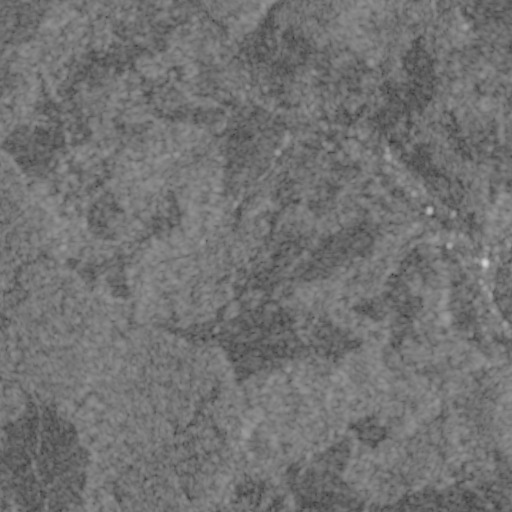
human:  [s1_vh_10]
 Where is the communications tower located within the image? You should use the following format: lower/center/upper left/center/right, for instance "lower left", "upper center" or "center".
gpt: The communications tower is located in the upper right of the image.
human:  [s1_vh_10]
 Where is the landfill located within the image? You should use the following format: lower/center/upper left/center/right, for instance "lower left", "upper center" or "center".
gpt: The landfill is located in the center right of the image.
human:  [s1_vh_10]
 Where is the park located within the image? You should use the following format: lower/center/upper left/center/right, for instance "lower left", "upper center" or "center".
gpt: The park is located in the center right of the image.
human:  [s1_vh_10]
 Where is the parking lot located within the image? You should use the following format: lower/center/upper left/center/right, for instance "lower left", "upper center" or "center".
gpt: There is no parking lot in the image.

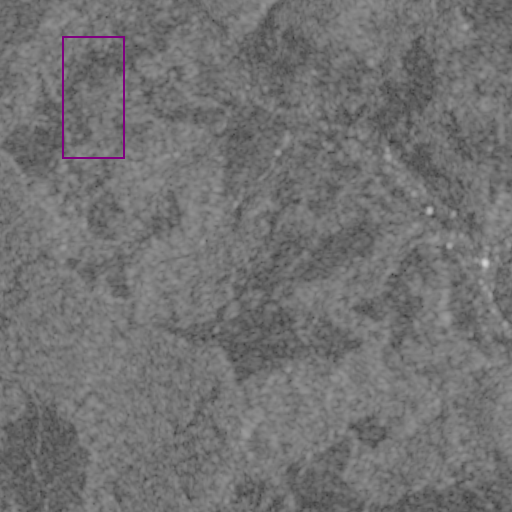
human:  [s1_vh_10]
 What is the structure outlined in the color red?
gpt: There is no red outline.
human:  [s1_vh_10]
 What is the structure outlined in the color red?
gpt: There is no structure outlined in red.